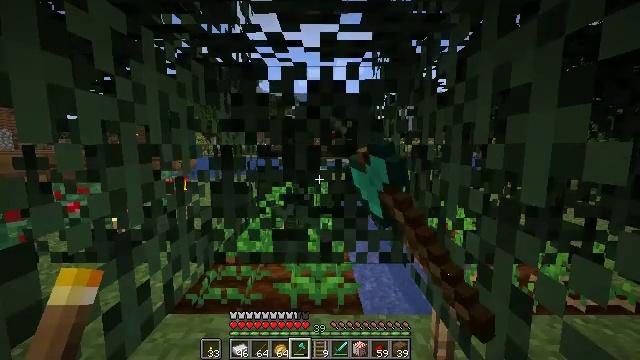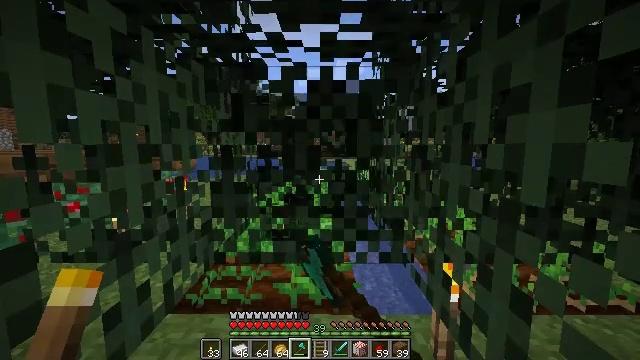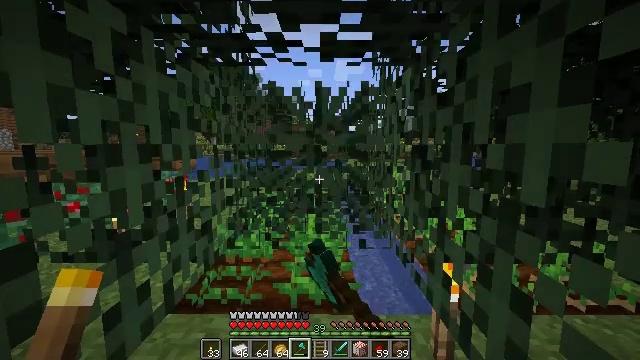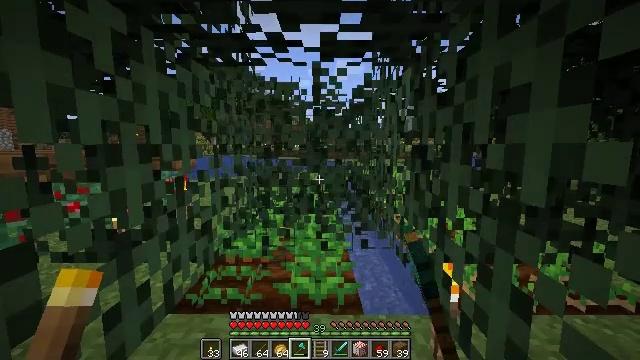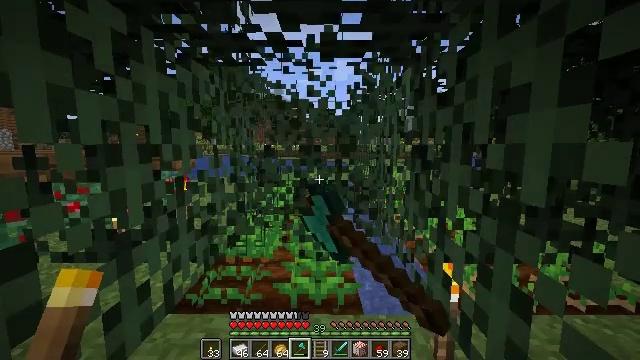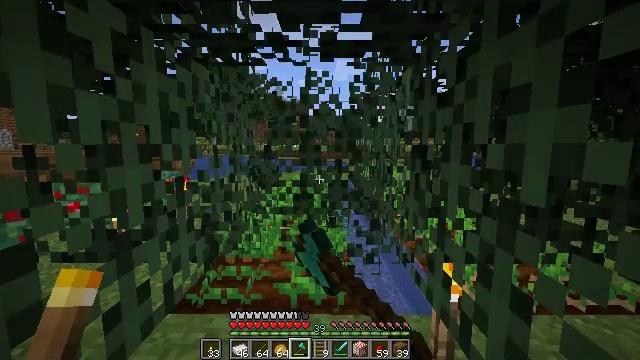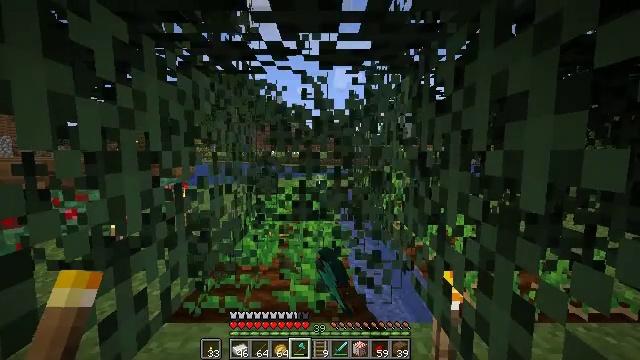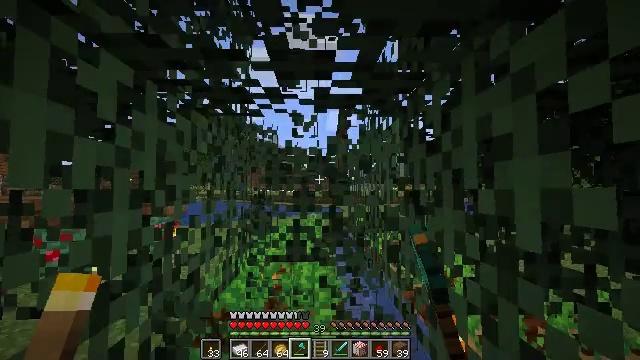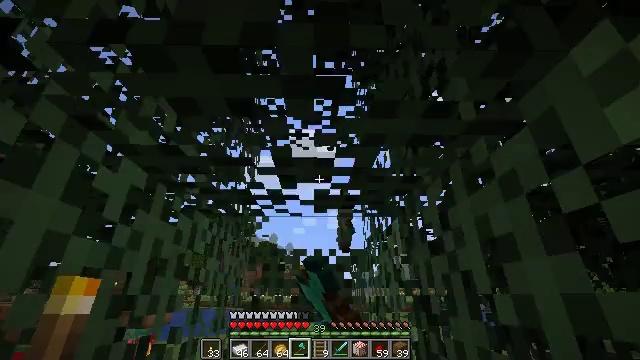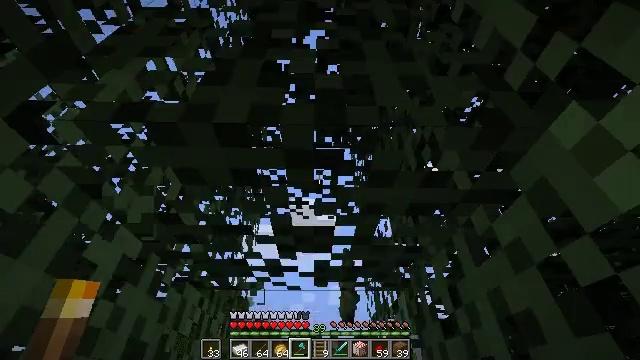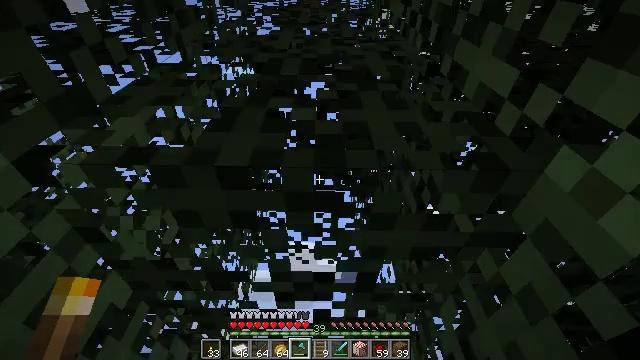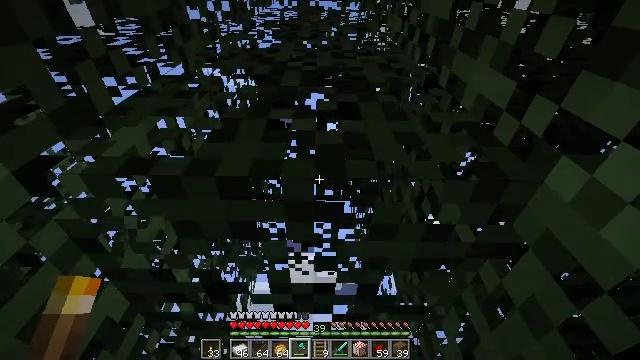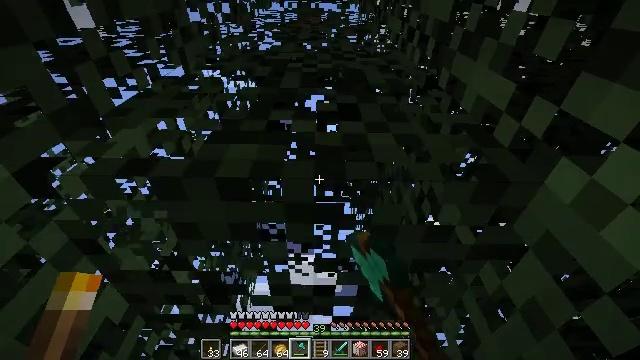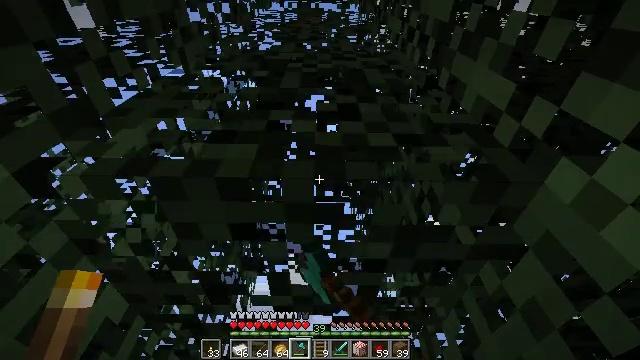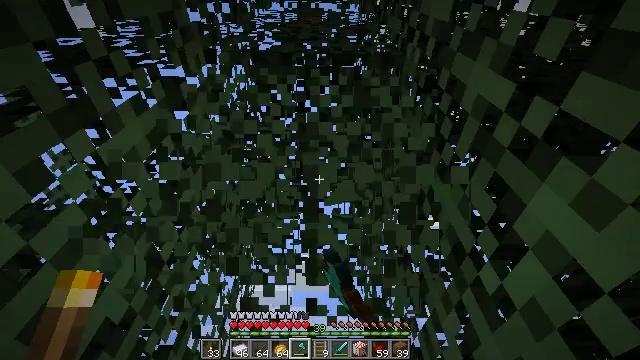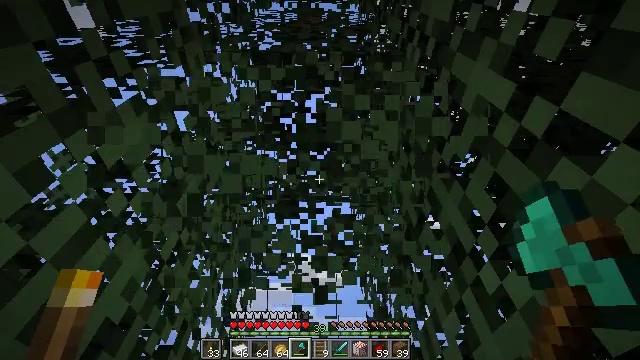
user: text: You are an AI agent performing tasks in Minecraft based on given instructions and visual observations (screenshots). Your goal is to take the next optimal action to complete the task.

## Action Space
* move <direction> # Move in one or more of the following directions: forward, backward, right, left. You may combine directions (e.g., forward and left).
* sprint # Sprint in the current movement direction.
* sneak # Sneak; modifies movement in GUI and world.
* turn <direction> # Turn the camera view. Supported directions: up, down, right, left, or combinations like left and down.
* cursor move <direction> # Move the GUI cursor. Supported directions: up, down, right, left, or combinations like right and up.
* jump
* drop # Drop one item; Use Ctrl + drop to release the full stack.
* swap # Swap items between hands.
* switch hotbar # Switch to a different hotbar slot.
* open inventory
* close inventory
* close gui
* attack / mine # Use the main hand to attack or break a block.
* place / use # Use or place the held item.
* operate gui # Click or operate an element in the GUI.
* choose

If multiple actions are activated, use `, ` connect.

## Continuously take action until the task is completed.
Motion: motion action
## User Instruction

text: Mine spruce leaves from the tree.
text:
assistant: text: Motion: attack / mine
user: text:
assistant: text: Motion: attack / mine
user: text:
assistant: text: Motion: attack / mine
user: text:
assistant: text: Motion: attack / mine
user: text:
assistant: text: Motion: attack / mine
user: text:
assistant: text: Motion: turn up, attack / mine
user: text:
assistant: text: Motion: turn right and up, attack / mine
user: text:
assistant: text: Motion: turn up, attack / mine
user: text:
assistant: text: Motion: turn up, attack / mine
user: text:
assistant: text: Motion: turn up, attack / mine
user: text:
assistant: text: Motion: turn up, attack / mine
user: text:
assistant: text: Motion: attack / mine
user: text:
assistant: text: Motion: attack / mine
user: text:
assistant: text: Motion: attack / mine
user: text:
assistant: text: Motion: attack / mine
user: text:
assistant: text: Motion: attack / mine
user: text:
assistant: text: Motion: attack / mine
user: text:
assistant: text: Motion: turn up, attack / mine
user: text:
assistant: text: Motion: turn up, attack / mine
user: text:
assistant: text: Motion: turn up, attack / mine
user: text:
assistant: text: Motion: move forward, turn up, attack / mine
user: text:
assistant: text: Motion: move forward, turn up, attack / mine
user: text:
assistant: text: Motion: move forward, turn up, attack / mine
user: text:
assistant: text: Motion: turn up, attack / mine
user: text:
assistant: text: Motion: turn up, attack / mine
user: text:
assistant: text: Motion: turn up, attack / mine
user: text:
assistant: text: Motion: attack / mine
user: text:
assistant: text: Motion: attack / mine
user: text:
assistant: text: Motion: attack / mine
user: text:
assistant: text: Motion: attack / mine